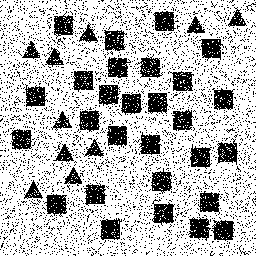
Squares: 28
Triangles: 10
Stars: 0
Total shapes: 38